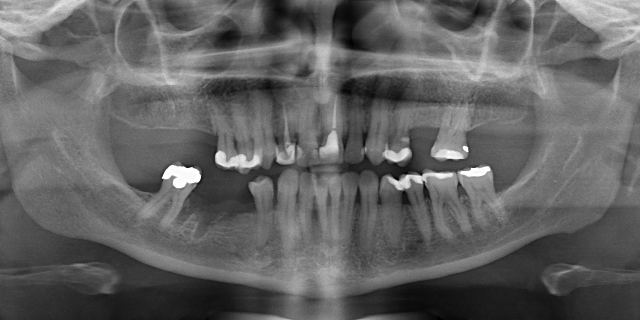
adult